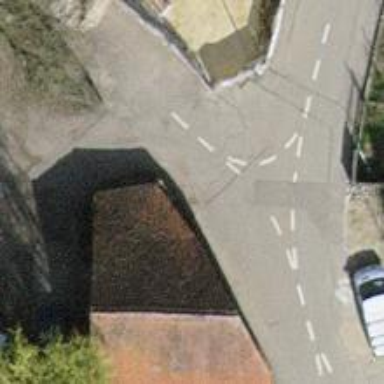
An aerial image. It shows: Residential road with asphalt surface.